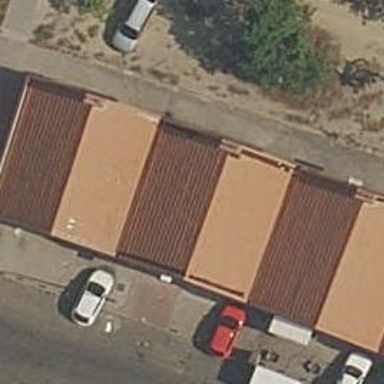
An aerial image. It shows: Industrial building with gabled roof.